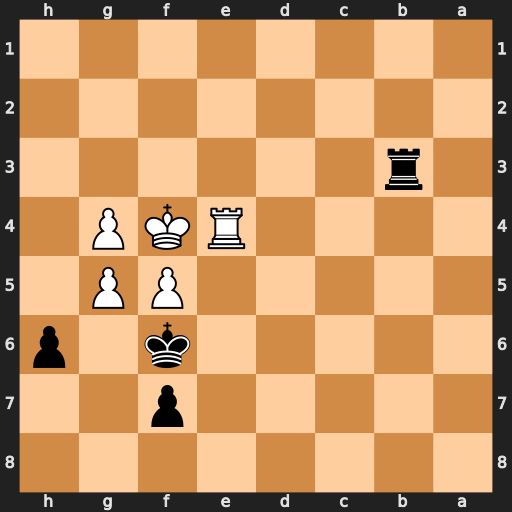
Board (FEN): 8/5p2/5k1p/5PP1/4RKP1/1r6/8/8
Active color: b
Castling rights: -
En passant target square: -
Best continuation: hxg5#